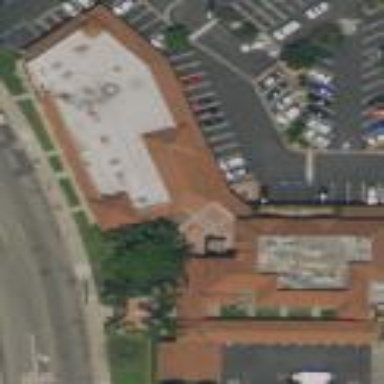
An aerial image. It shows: Retail building.